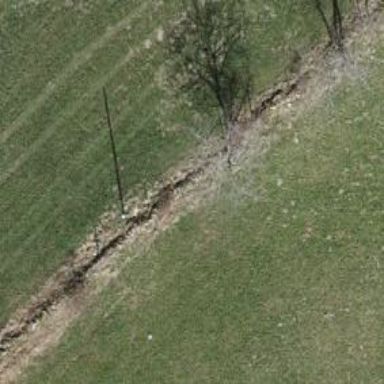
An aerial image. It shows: Utility pole in the area.